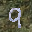
Label: 9